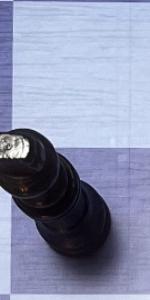
Label: King_Black